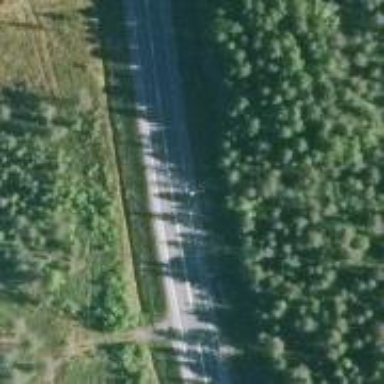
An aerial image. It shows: Asphalt road classified as primary highway.